Question: The first time I noticed this was with AlertDialogs putting the entire message on the first line, even when I specified a new line("
"). On ICS it displays the correct way, but for the life of me, I couldn't get it to work on GB.
Recently I've run into it again. I don't see any reason for it working fine on ICS but not GB and below.
Heres an example project with a textview, alertdialog, and two standard textviews.
<URL>
Heres the original question I asked. Seems the problem is more than I originally noticed though.
<URL>
Here are visual examples of what I mean.
Even specifically setting multiple lines for the textView, the text is still one line, but with extra blank lines below.
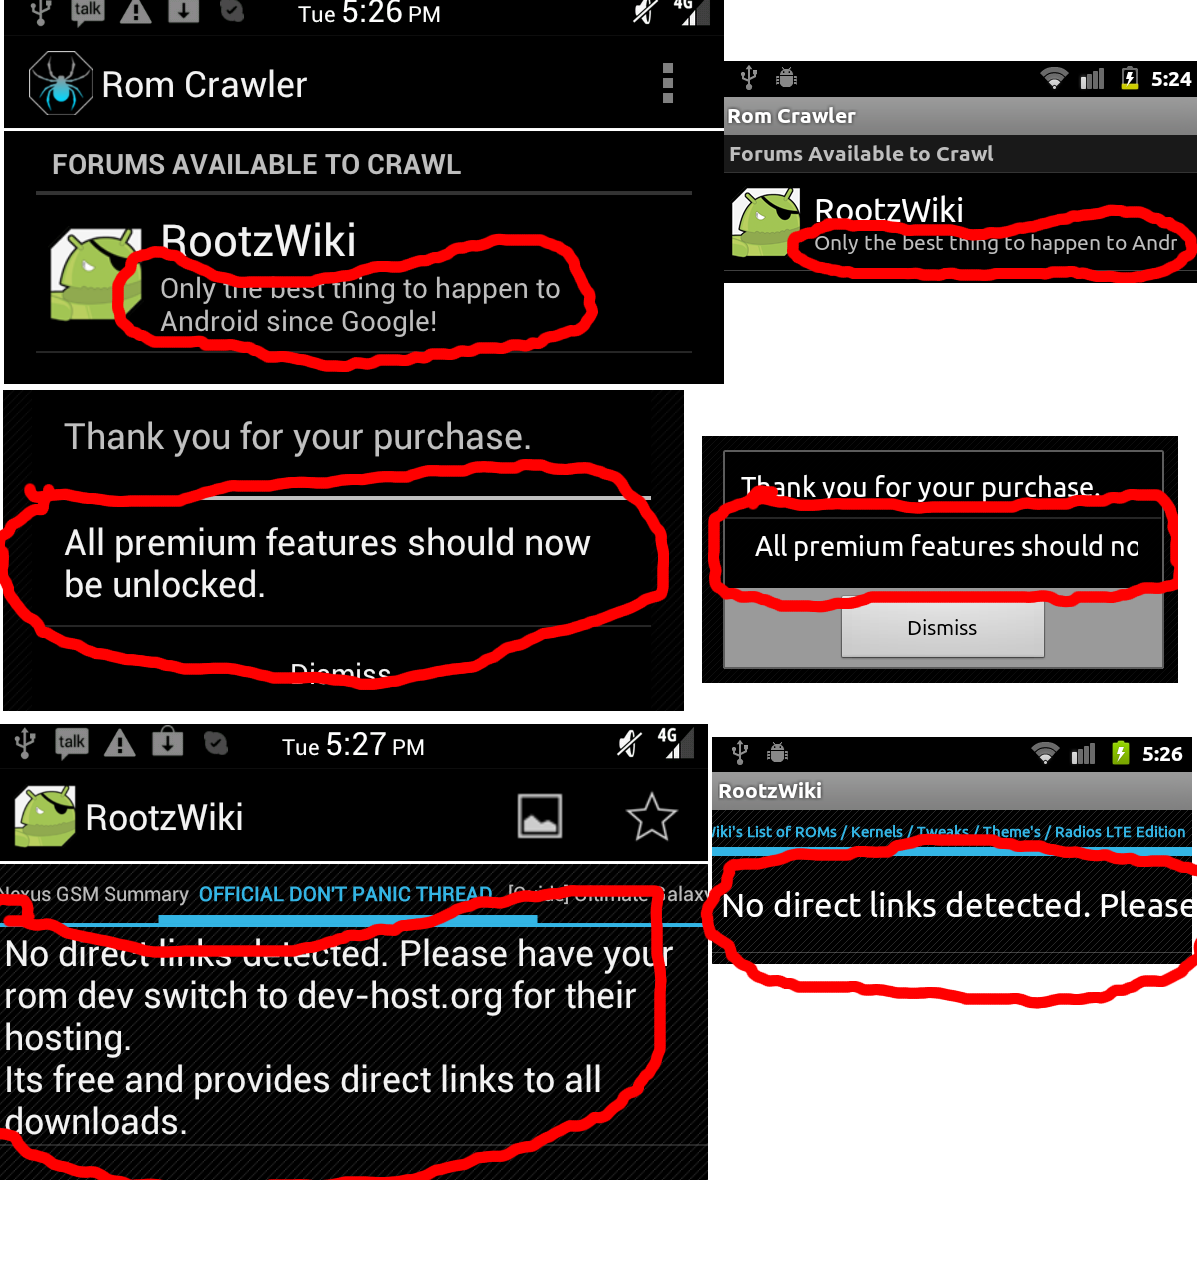
Answer: Here is the layout that the alertdialog is using to create your view:
'''
<!--
This layout file is used by the AlertDialog when displaying a list of items.
This layout file is inflated and used as the TextView to display individual
items.
-->
<TextView xmlns:android="http://schemas.android.com/apk/res/android"
android:id="@android:id/text1"
android:layout_width="match_parent"
android:layout_height="wrap_content"
android:minHeight="?android:attr/listPreferredItemHeight"
android:textAppearance="?android:attr/textAppearanceLarge"
android:textColor="@android:color/primary_text_light_disable_only"
android:gravity="center_vertical"
android:paddingLeft="14dip"
android:paddingRight="15dip"
android:ellipsize="marquee"
/>
'''
As you can see the ellipsize is set to marquee, so I don't believe it was ever written with the intention to allow multilines.
There is a bug open at the moment that ellipse dots are never shown: <URL>
Therefore it is acting correctly.
If you want it to go onto multiple lines, create your own layout file and pass that to your dialog, that way you have more control anyway.